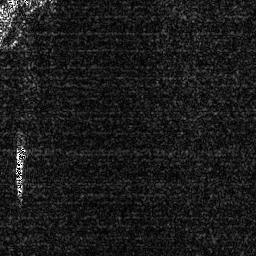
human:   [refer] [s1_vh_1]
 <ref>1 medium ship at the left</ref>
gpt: <box>[[4, 55, 10, 77, 0]]</box>